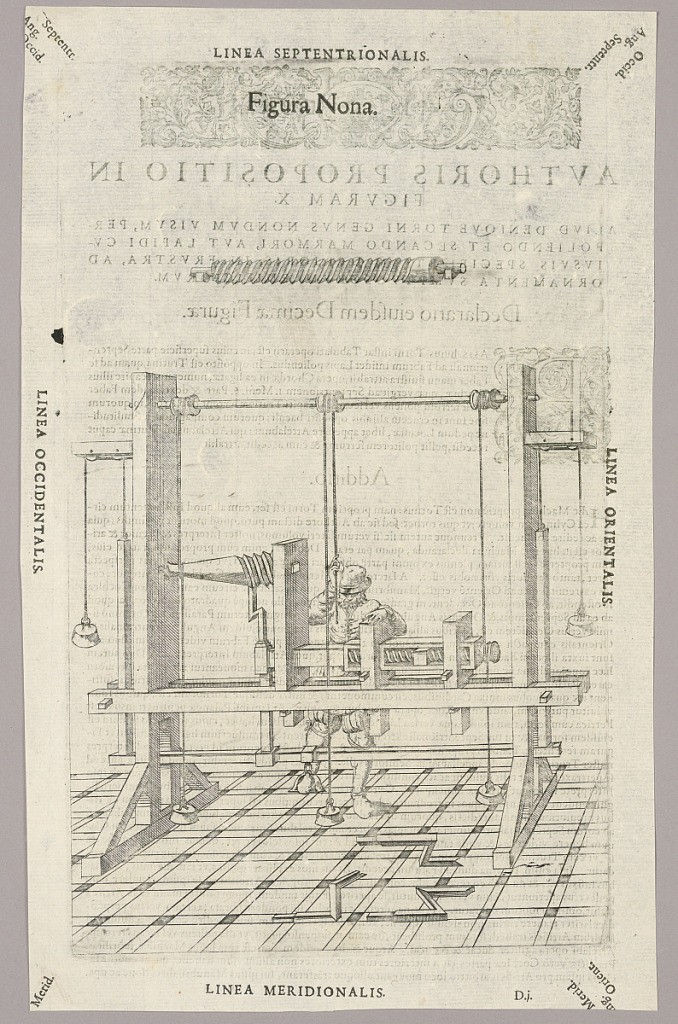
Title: Plate IX, from Theatrum instrumentorum et machinarum
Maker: Julio Paschale
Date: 1582
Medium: Woodcut on paper
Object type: Print
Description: Lathe for making large wooden screws. A system of weight and pulleys controlled by the man's foot (height of screw), and hand (turning), center, works the machine. Description in Latin on verso of 1949-152-206.